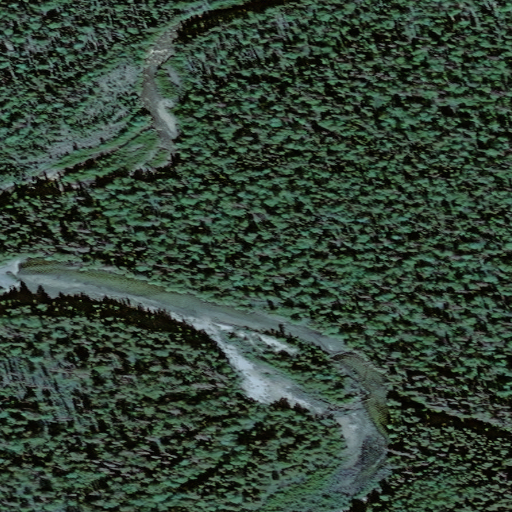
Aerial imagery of valley in Alaska named Gladiator Basin containing only unknown